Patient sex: M
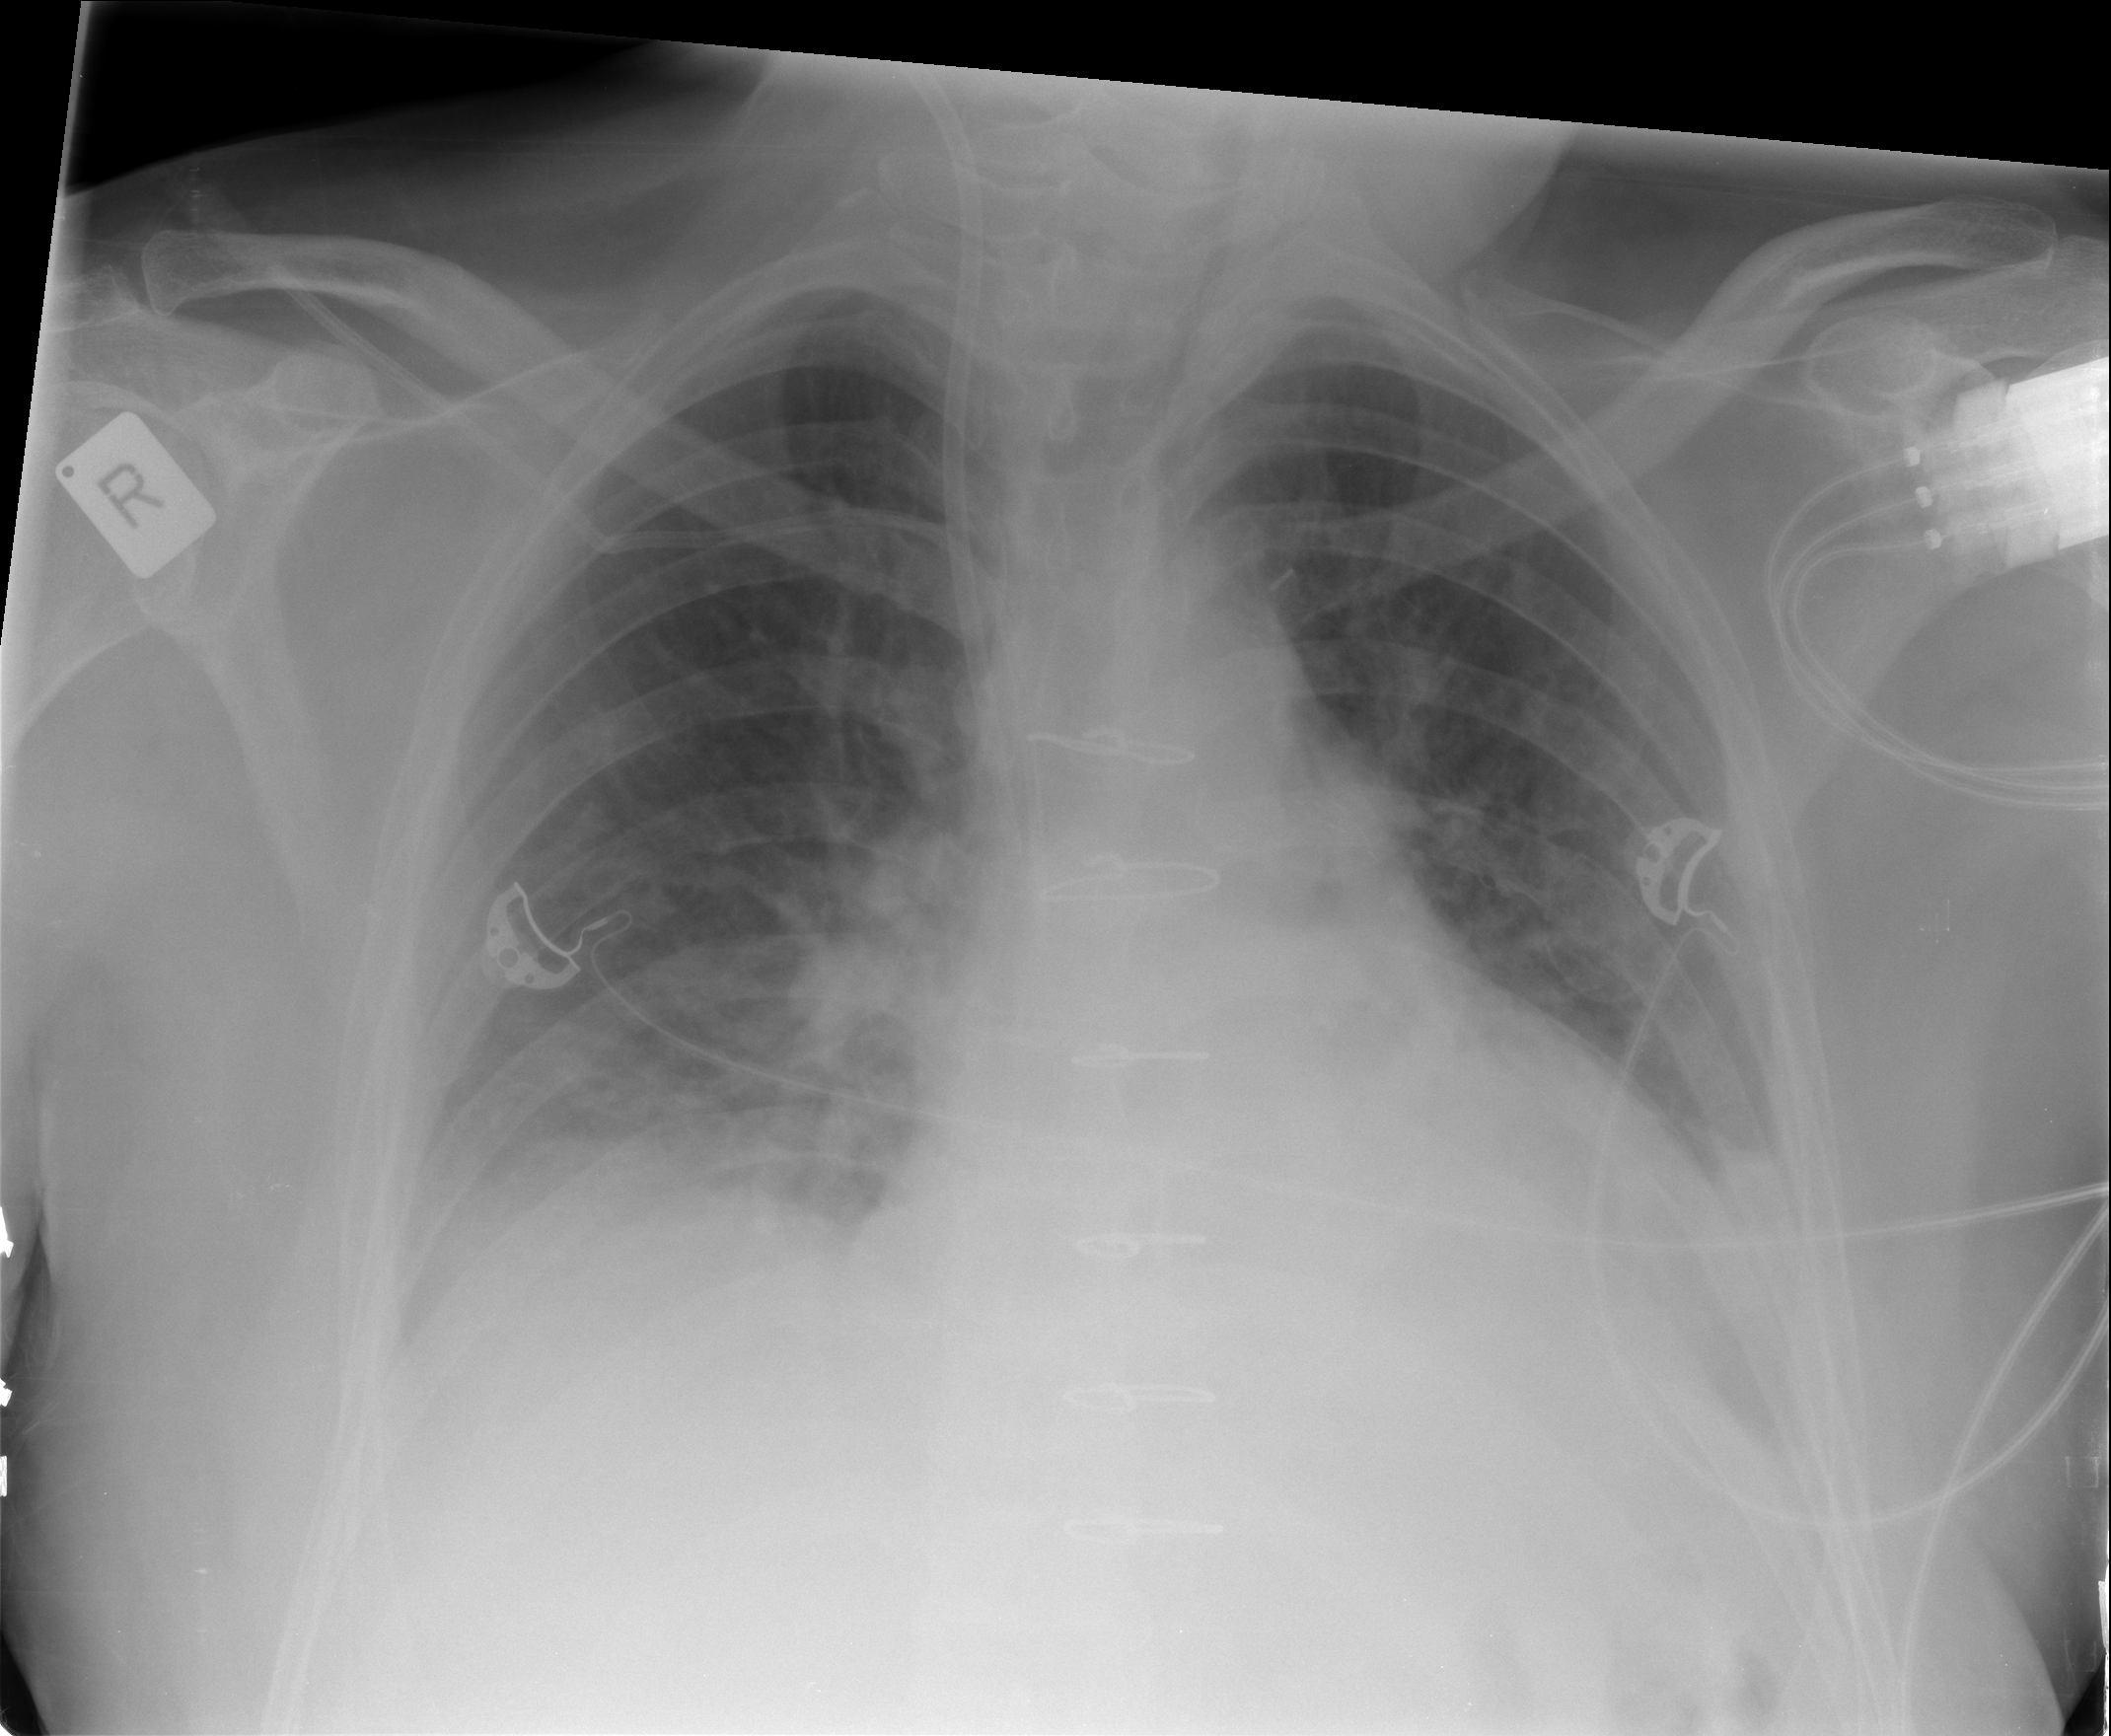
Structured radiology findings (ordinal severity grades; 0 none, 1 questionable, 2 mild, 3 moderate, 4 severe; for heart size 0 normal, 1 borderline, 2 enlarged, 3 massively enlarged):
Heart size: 2
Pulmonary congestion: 2
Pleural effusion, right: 2
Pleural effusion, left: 2
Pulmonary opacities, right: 0
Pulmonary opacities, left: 0
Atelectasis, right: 2
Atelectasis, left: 2